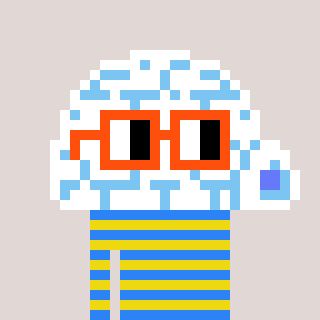
a pixel art character with square orange glasses, a igloo-shaped head and a yellow-colored body on a warm background